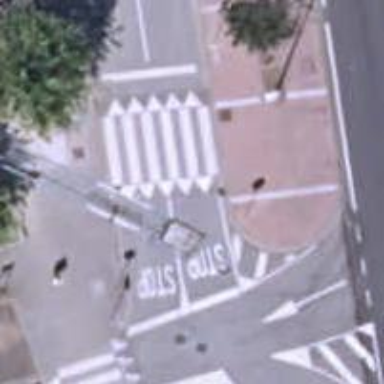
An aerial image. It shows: Marked road crossing with traffic calming table.